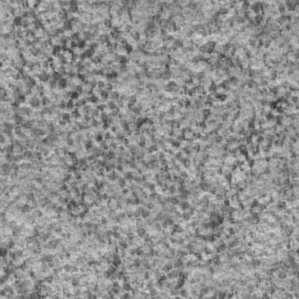
Label: frost